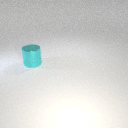
large cyan metal cylinder